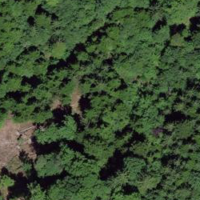
EUNIS habitat code: 44
Species observed at this site:
Certhia brachydactyla
Corvus corone
Cyanistes caeruleus
Equisetum telmateia
Lophophanes cristatus
Sturnus vulgaris
Chloris chloris
Troglodytes troglodytes
Dendrocopos major
Urtica dioica
Turdus viscivorus
Fringilla coelebs
Sambucus nigra
Regulus ignicapilla
Sylvia atricapilla
Turdus merula
Columba palumbus
Poecile palustris
Phylloscopus collybita
Geranium robertianum
Parus major
Erithacus rubecula
Milvus migrans
Sitta europaea
Garrulus glandarius
Regulus regulus
Coccothraustes coccothraustes